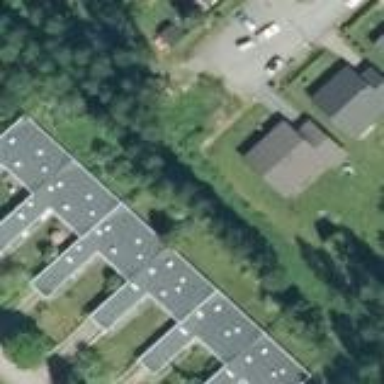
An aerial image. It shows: Terrace building.